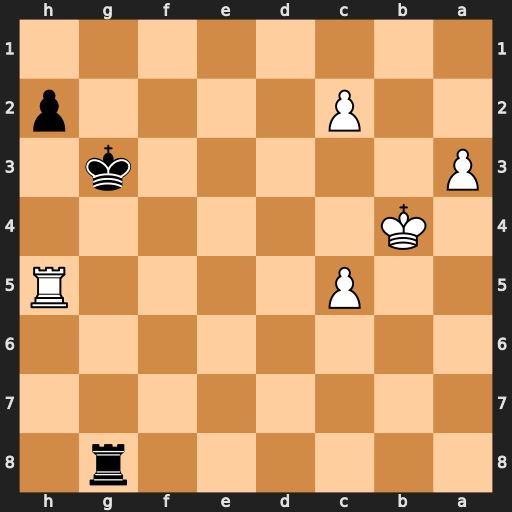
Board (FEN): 6r1/8/8/2P4R/1K6/P5k1/2P4p/8
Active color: b
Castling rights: -
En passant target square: -
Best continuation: Rg4+ Kb5 Rh4 Rxh4 Kxh4 c6 h1=Q